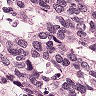
Metastatic tissue present: yes